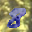
Label: 8